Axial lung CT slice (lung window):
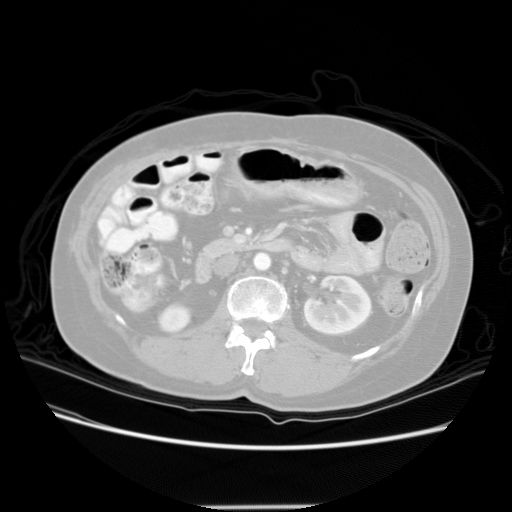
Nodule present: no